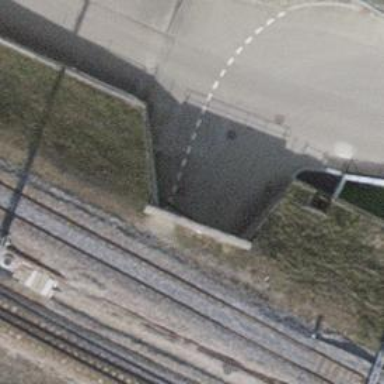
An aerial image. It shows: Road tunnel designed for service vehicles.